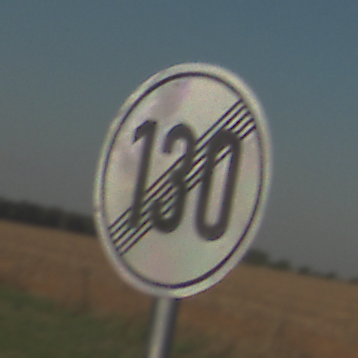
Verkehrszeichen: EndeGeschwindigkeit130
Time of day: SunriseSunset
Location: Outdoor (Nature)
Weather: Clear
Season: NotSpecified
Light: Natural